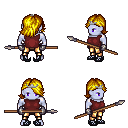
a pixel art fantasy rpg character, male body template, dark elf, purple skin, maroon sleeveless shirt, gold greaves, blonde swoop hairstyle, silver tiara, metal gloves, ghillies, spear, four views (front, back, left, right), 2x2 character sprite sheet, small pixel art, hard edges, no anti-aliasing